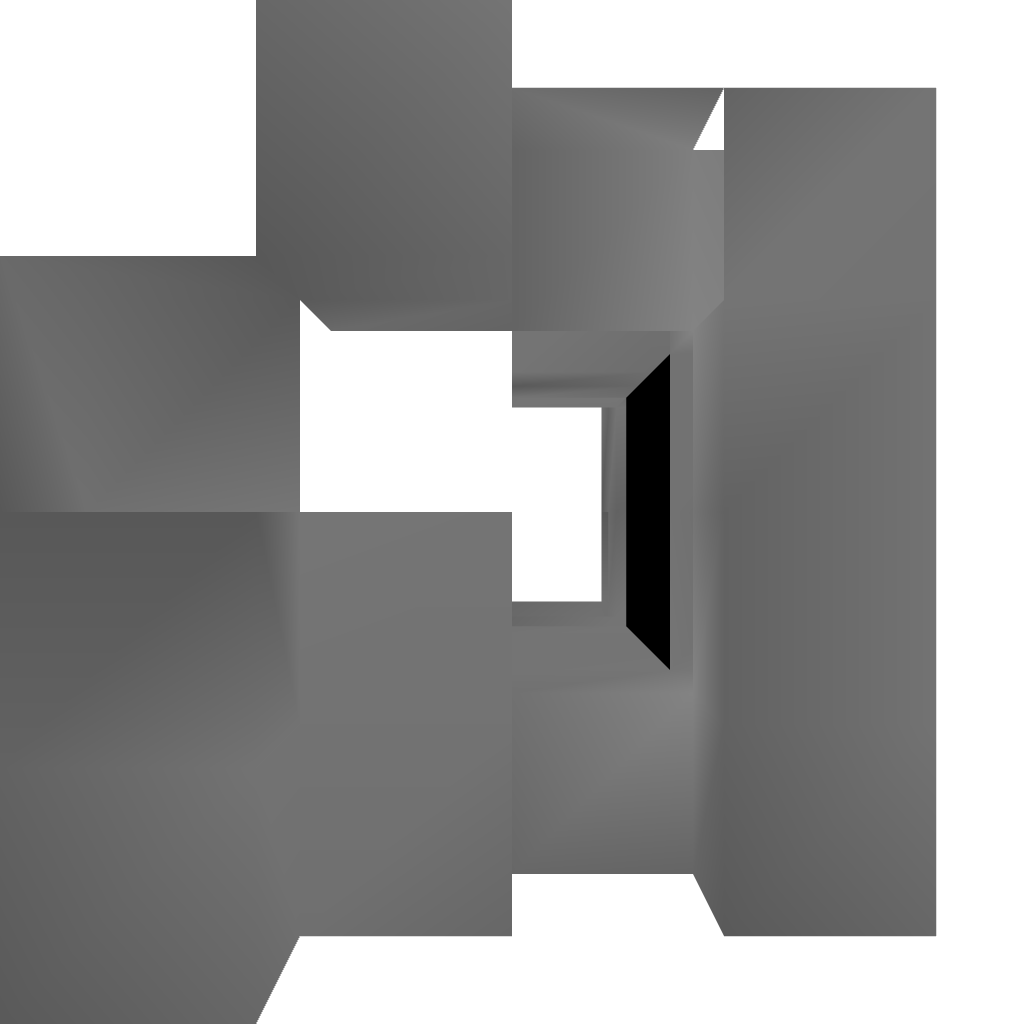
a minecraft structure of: small redstone tv 4 a house bad low quality